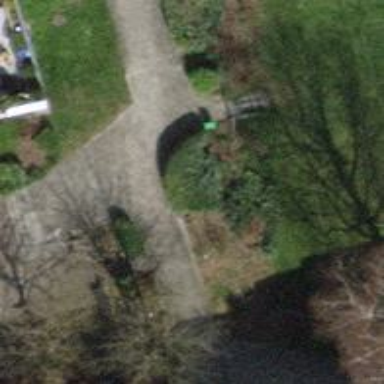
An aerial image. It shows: Paved footway.